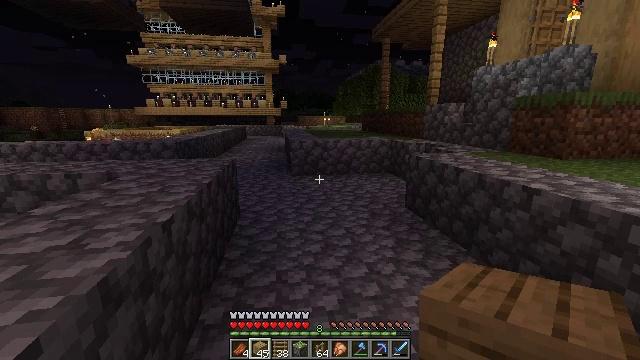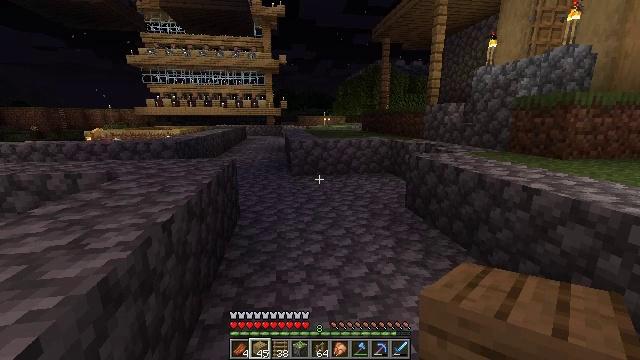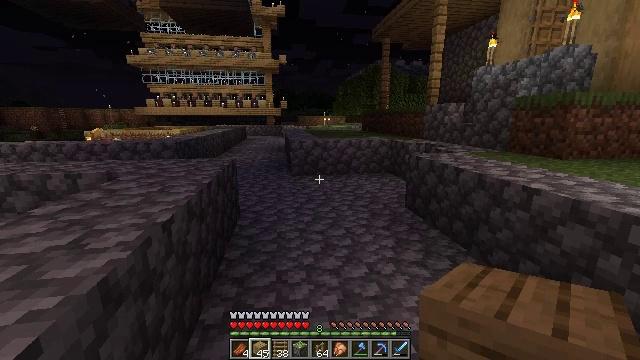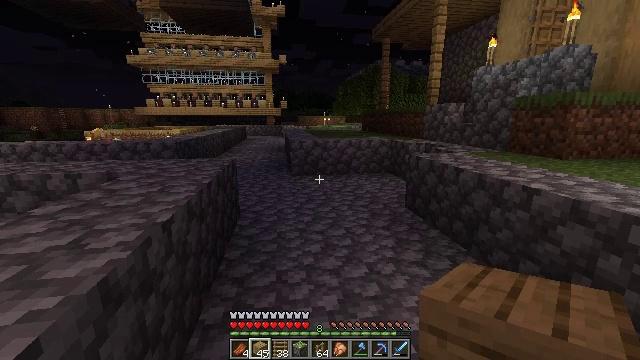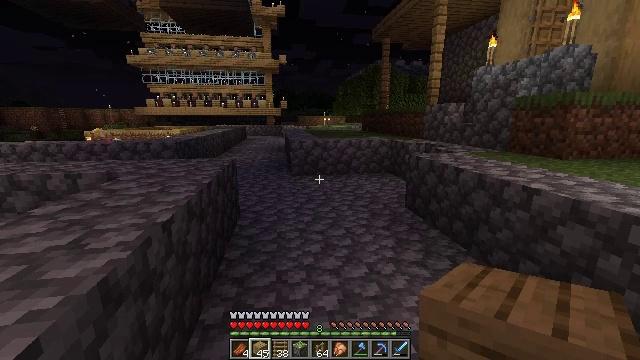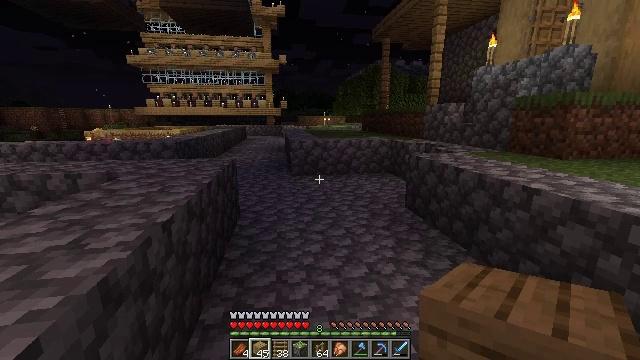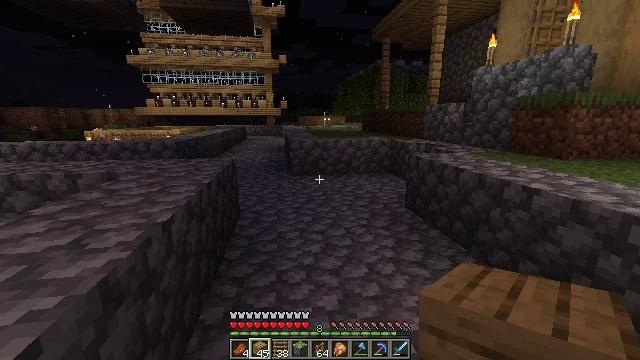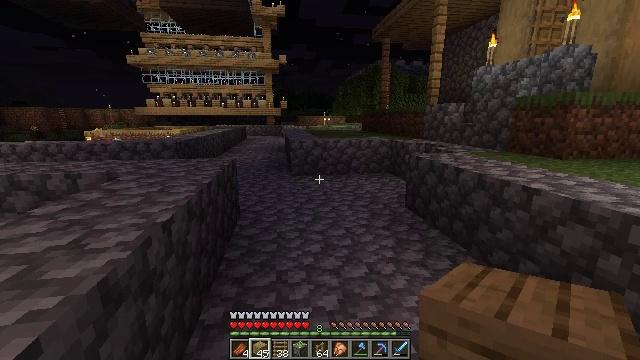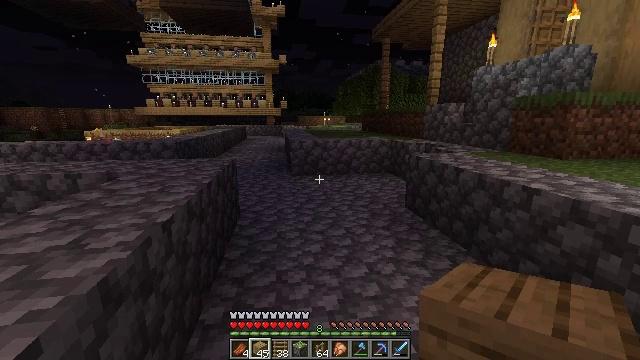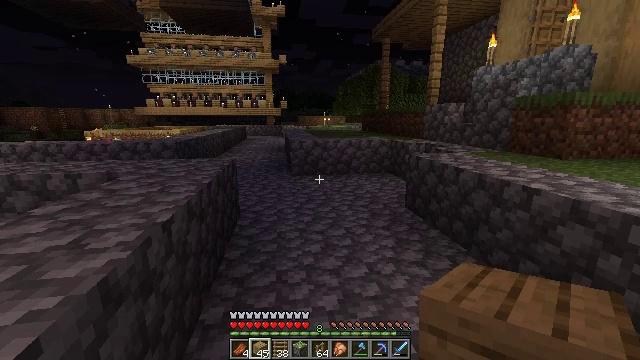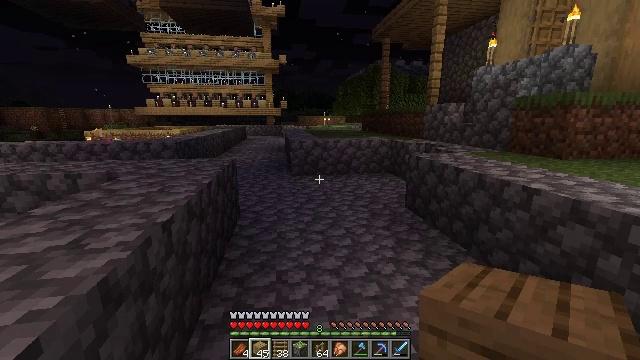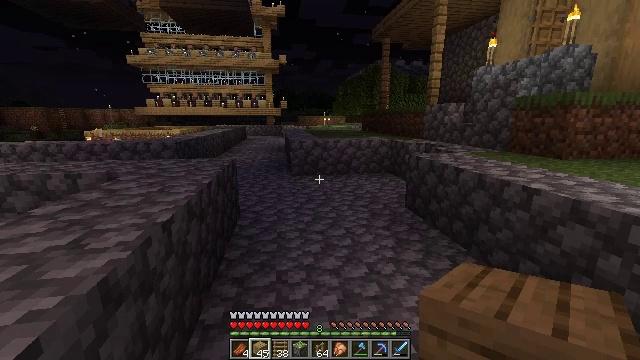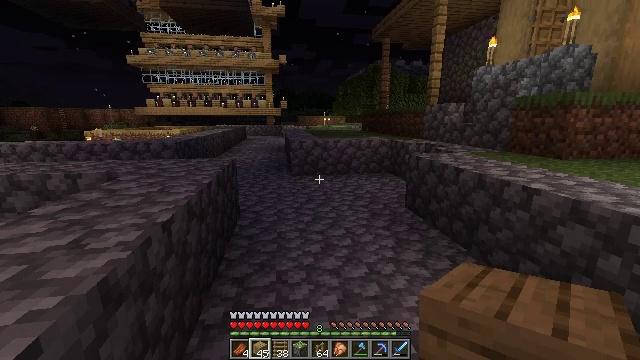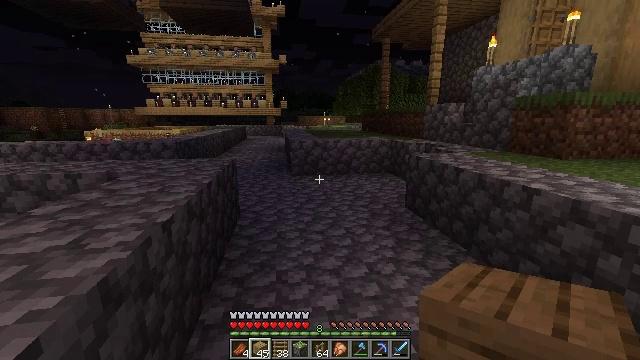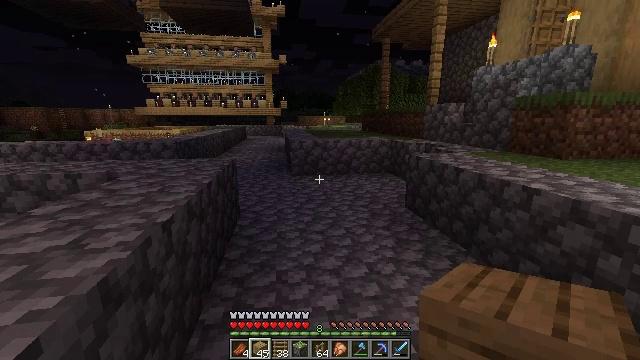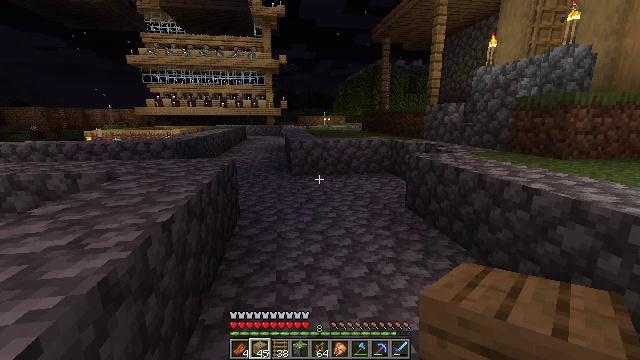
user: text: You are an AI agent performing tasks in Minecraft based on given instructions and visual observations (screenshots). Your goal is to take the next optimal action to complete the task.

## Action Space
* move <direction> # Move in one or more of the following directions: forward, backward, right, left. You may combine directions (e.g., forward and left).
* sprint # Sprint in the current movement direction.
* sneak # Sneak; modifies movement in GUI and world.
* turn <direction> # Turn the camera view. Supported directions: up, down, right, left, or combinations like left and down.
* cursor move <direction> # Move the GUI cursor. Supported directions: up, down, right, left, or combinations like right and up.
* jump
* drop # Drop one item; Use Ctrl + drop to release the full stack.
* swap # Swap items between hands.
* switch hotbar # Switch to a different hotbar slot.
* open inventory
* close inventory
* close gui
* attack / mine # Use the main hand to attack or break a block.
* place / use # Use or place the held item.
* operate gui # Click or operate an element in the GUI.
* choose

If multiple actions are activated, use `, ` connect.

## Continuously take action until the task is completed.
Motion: motion action
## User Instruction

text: Craft a set of oak stairs from planks.
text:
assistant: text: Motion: no_op
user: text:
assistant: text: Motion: no_op
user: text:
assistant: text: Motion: no_op
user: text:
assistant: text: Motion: no_op
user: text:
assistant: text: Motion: no_op
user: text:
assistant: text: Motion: no_op
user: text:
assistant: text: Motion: no_op
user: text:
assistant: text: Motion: no_op
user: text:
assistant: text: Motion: no_op
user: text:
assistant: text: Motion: no_op
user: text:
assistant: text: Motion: no_op
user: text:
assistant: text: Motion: no_op
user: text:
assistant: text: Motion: no_op
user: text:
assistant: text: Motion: no_op
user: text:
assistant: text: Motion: no_op
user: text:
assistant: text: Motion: no_op
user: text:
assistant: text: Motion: no_op
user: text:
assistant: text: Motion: no_op
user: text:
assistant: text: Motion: no_op
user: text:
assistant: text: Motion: no_op
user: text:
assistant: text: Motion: no_op
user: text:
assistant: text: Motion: no_op
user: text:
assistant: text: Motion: no_op
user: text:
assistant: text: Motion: no_op
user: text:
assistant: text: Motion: no_op
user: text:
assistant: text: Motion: no_op
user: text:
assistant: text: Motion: no_op
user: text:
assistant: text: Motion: no_op
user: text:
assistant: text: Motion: no_op
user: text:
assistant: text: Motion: no_op